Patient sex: F
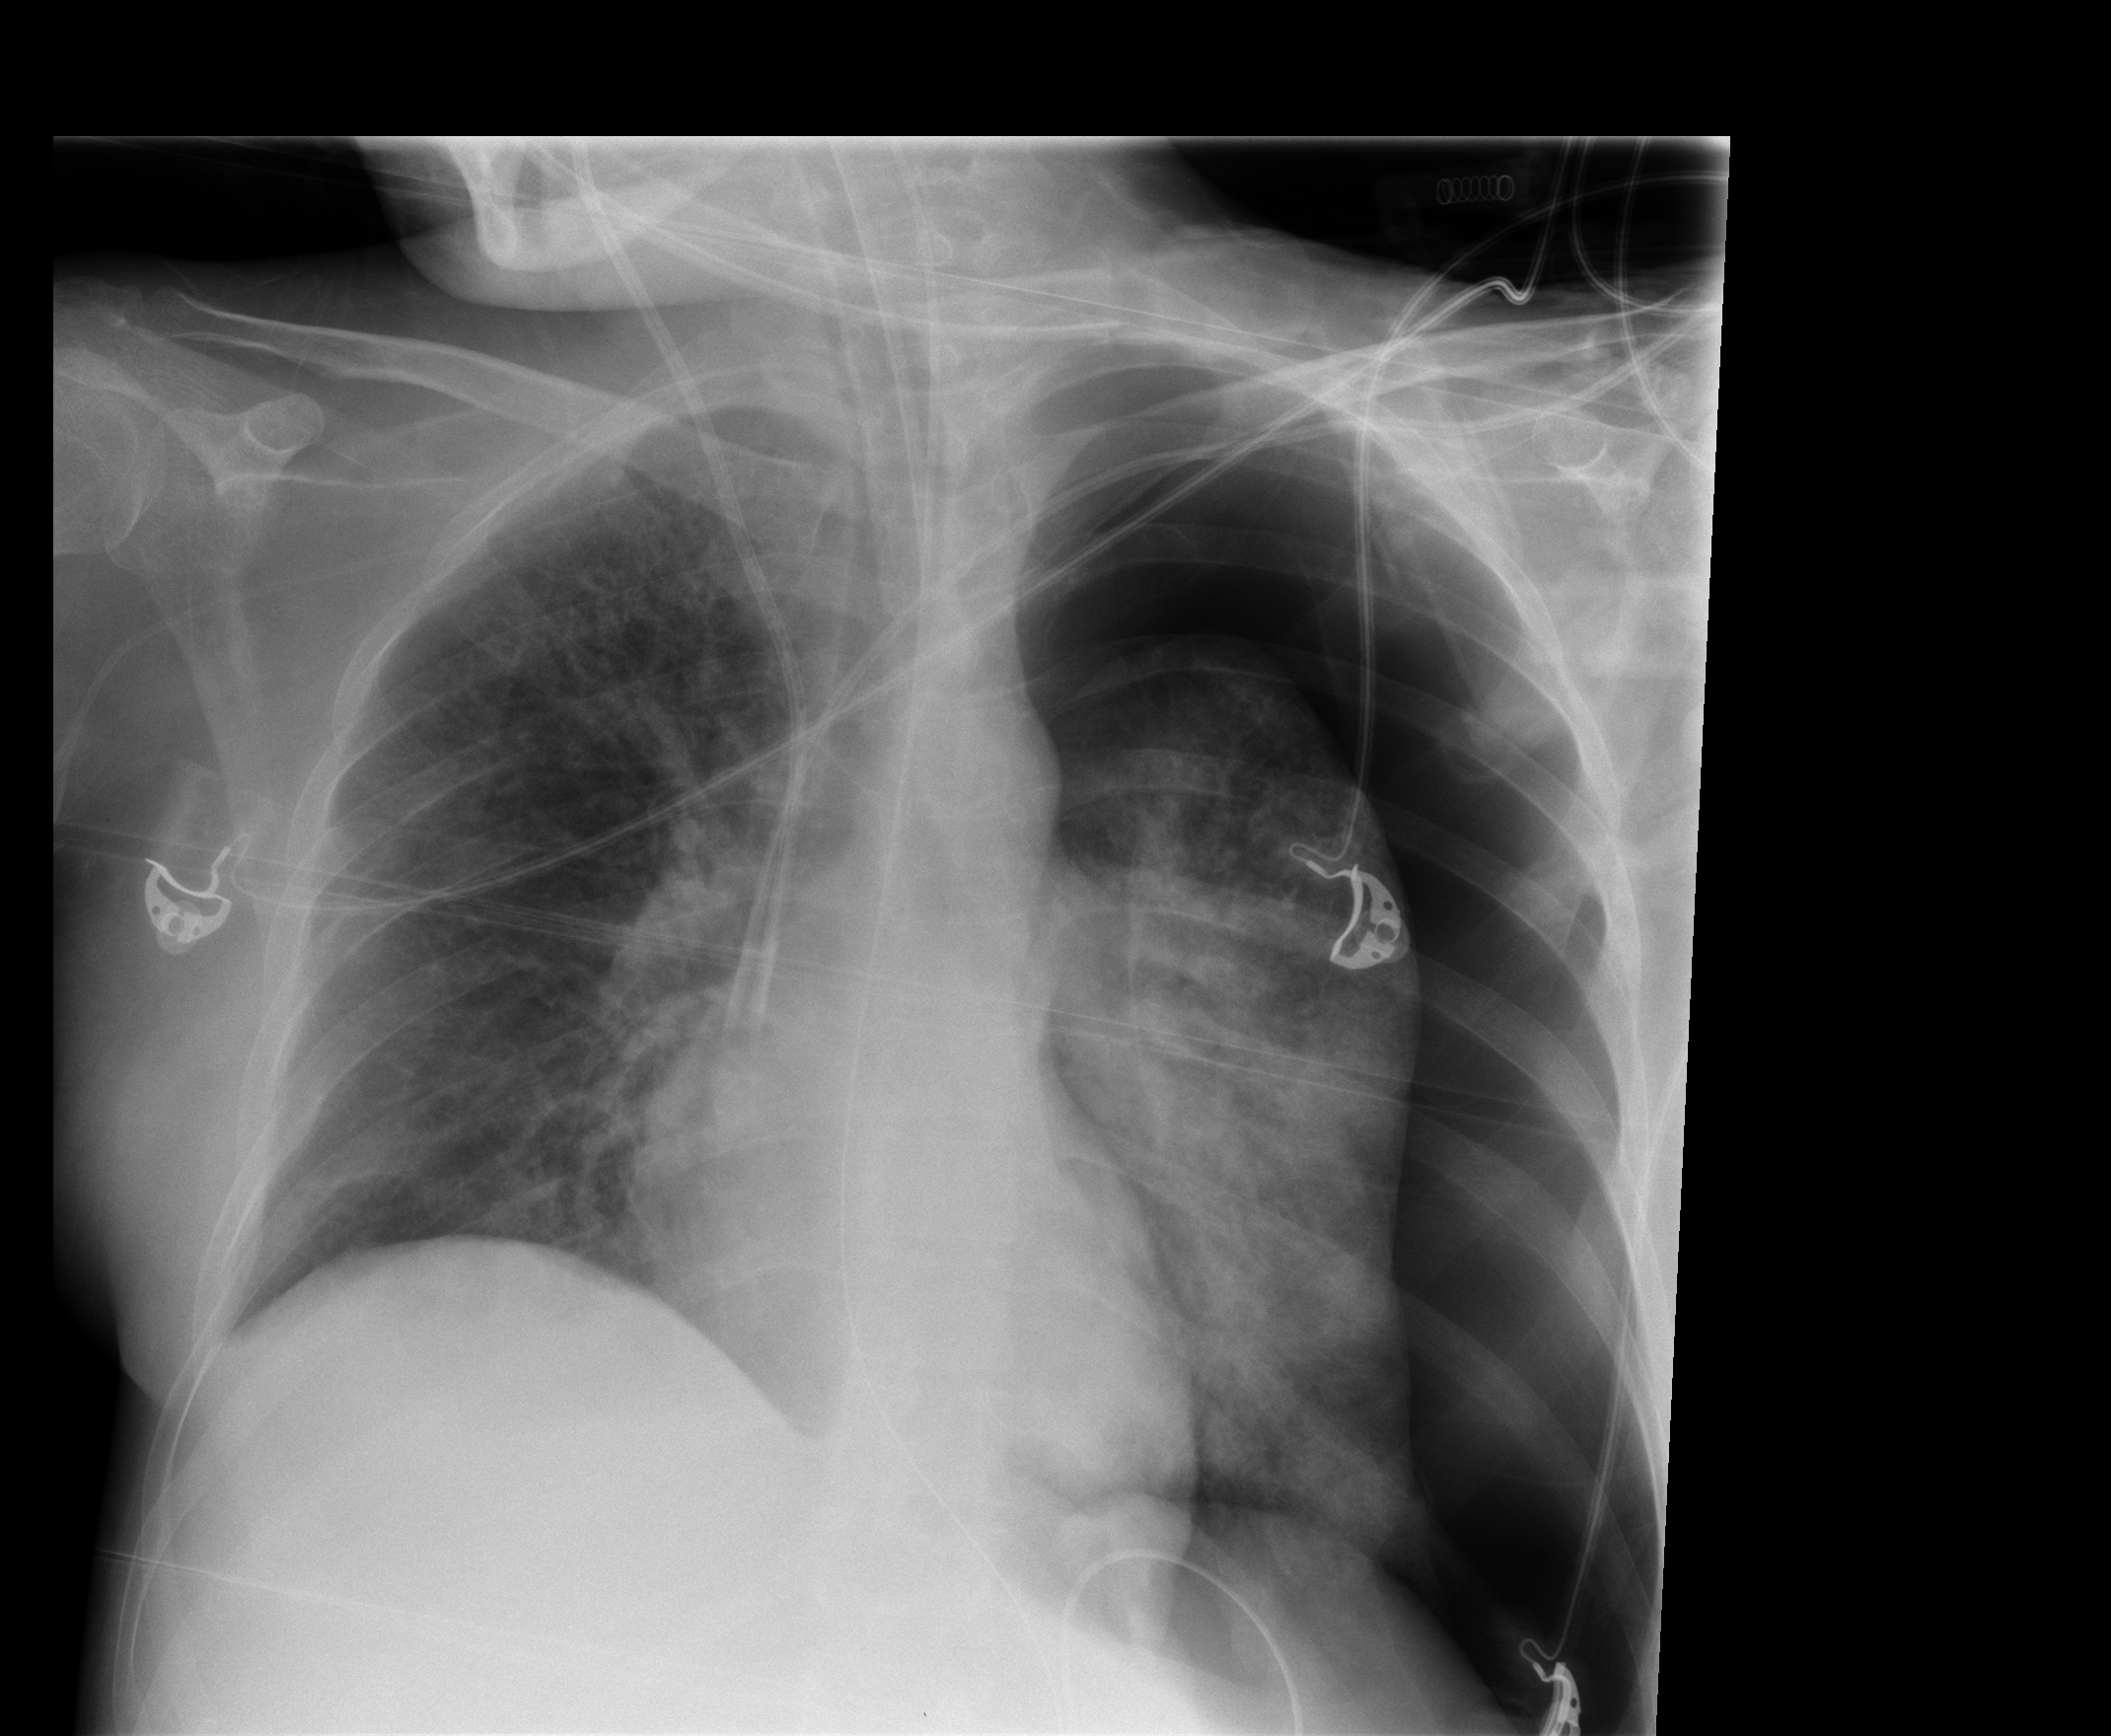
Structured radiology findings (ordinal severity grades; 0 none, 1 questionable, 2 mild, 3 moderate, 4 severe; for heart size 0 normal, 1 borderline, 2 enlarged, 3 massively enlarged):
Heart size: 0
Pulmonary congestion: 0
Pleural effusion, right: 2
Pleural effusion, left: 0
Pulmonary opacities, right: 1
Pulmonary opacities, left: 1
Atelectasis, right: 1
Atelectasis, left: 3